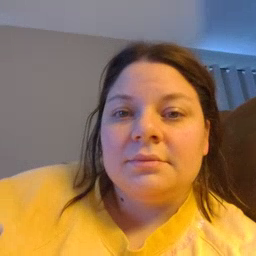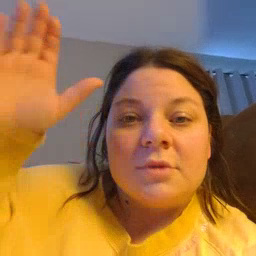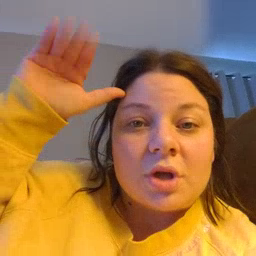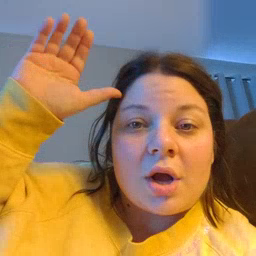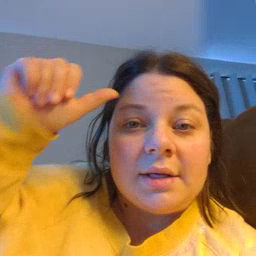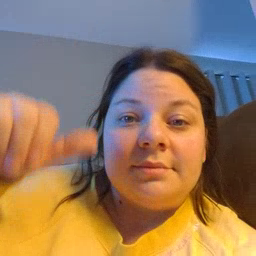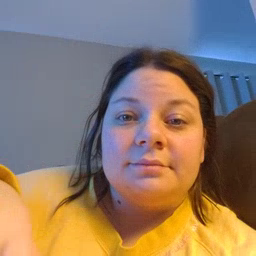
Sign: donkey